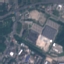
Land use / land cover class: Industrial